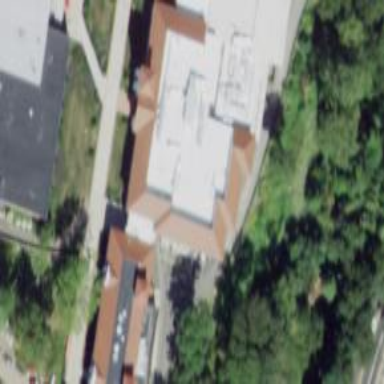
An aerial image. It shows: View of university building.